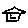
Label: house